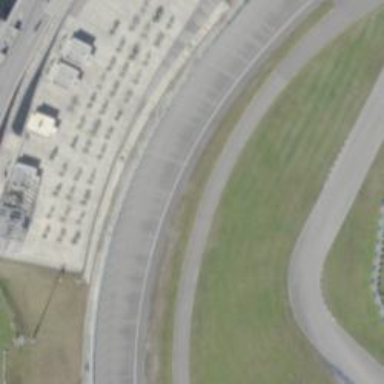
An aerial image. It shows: Raceway for motor sports.